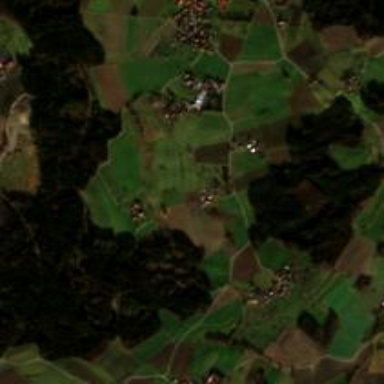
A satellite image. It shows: Small hamlet.